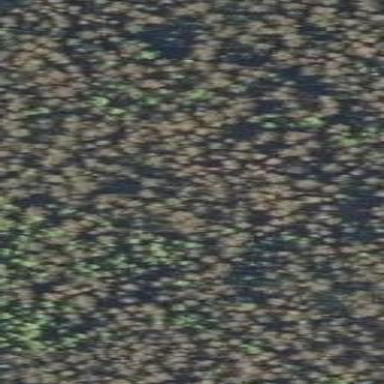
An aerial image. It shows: Needle-leaved woodland.